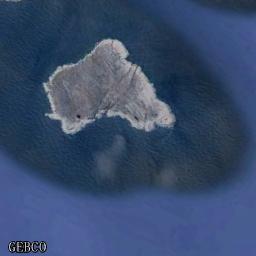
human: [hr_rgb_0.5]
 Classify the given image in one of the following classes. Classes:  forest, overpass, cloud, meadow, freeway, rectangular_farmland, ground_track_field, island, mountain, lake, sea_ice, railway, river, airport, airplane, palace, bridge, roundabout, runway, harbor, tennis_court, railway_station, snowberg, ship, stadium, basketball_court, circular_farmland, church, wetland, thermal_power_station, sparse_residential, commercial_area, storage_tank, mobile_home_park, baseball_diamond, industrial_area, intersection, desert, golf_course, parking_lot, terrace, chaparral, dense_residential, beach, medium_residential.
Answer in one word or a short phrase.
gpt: island